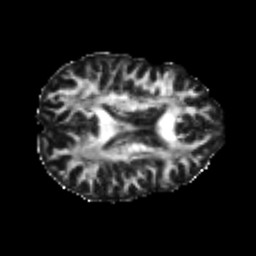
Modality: FA
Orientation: axial
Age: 23
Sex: female
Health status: healthy
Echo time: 0.074 s